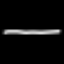
Label: line